Question: I have a stored procedure that returns two columns like this;

I want to know if it's possible for me to create a comma delimited string from the iTypeID column of the result set. I'm just not sure how to loop through that result set to create the string, i'd want the string to just end up as
'''
@sqlString = '1,2,4,11,14'
'''
as my parameter value. The stored procedure call that produces the above table is;
'''
exec cfn_PlanningGoalGetType 0,'xmlString'
'''
don't know if that helps or is clear enough but any direction would be appreciated.
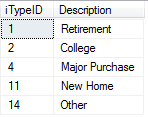
Answer: You can use <URL>
'''
DECLARE @Str varchar(100)
SELECT @Str = COALESCE(@Str + ', ', '') + CAST(iTypeID AS varchar(5))
FROM TableName
Select @Str
'''